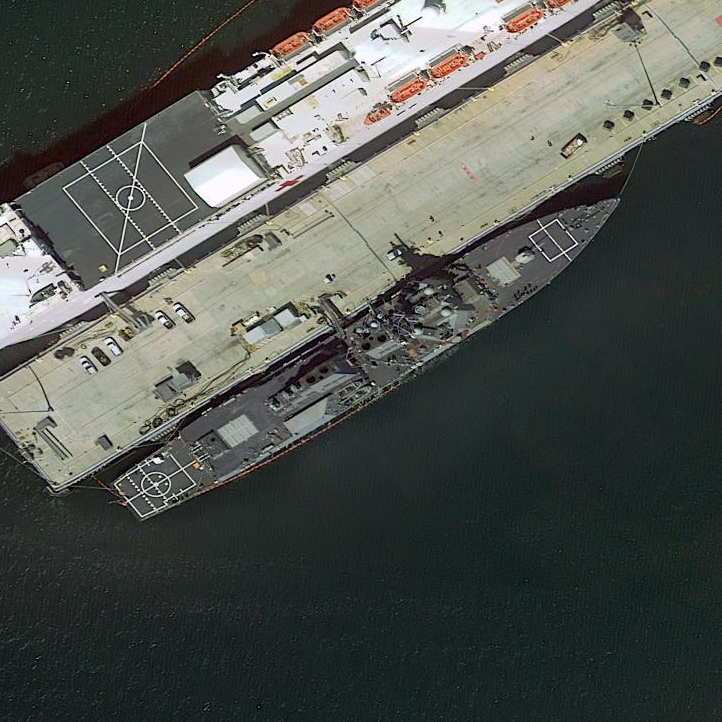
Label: destroyer